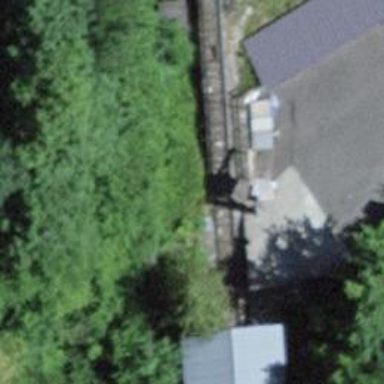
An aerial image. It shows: Funicular railway.